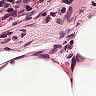
Metastatic tissue present: no